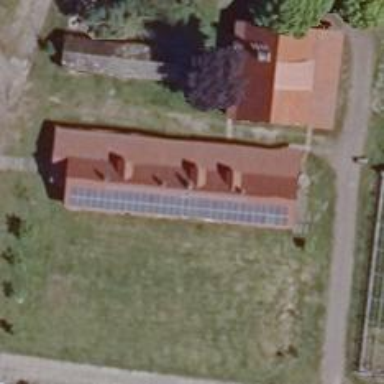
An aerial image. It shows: Solar photovoltaic panel generator producing electricity as small installation.